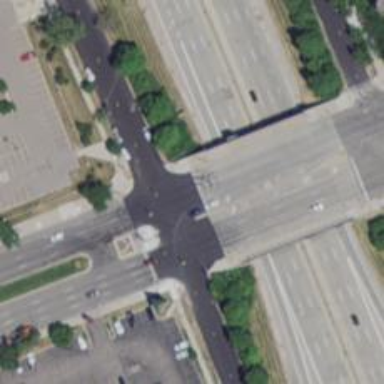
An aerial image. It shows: Primary highway crossing over bridge.